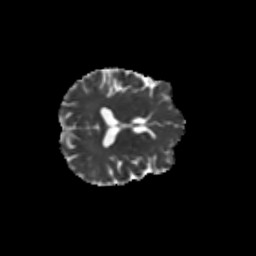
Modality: MD
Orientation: axial
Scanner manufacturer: siemens
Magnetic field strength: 3 T
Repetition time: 9.2 s
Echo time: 0.084 s